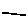
Label: line